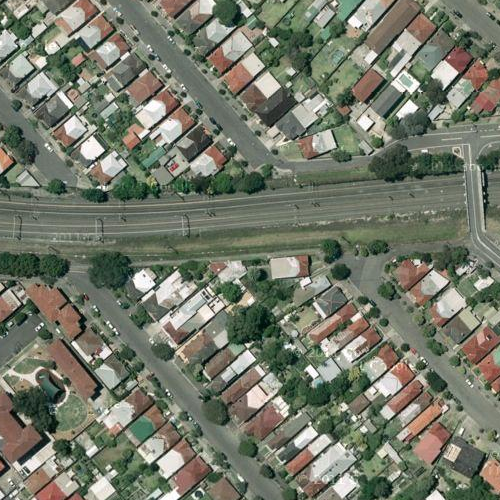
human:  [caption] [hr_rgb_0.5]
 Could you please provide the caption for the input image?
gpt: A residential area with many houses arranged in lines and separated by a railway .

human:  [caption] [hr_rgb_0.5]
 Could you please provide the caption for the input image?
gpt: Many houses arranged neatly and separated by a railway .

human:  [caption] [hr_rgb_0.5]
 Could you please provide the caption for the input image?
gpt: A residential area with houses arranged neatly and a railway go through this area .

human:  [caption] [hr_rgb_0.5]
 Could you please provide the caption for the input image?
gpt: A residential area with houses arranged neatly while many plants on the roadside .

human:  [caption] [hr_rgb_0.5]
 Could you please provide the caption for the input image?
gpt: A dense residential area with many houses arranged neatly and separated by a railway .